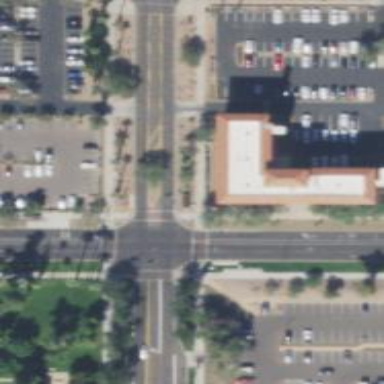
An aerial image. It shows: Solid stop line on the road marking.